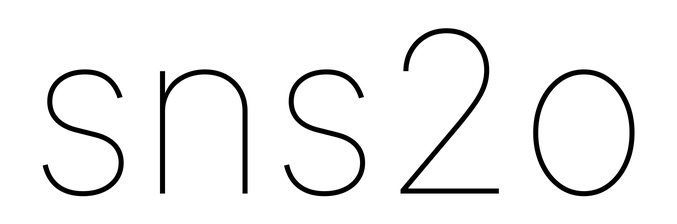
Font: Inter_Thin